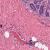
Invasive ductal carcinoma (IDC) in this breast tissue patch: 0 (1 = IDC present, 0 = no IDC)